Question: Mine are html files which refer to images/CSS and JS files one folder up in the hierarchy.
Earlier I was using assets folder for storing these html/css/js and imaged but I came to know that these can't be localized from assets folder.
Now after moving these resources into the raw folder, there is a build error:
'''
res
aw\jqueryui.css:0: Originally defined here.
res
aw\jqueryui.js:0: error: Resource entry jqueryui is already defined.
'''
The raw folder contents are:

P.S. I had moved these contents from assets to raw folder and had clean/build my project
What do the above errors mean?
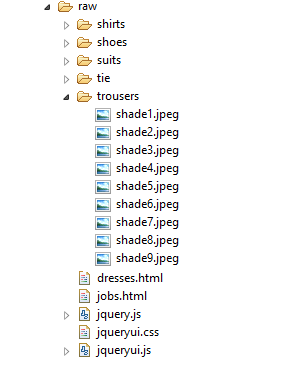
Answer: Because when you bring them to resources, the complier disregard file extension and build the "R.raw.jqueryui".
Unfortunately you have 2 file with same name is jqueryui.
I suggest you change one file name to build success